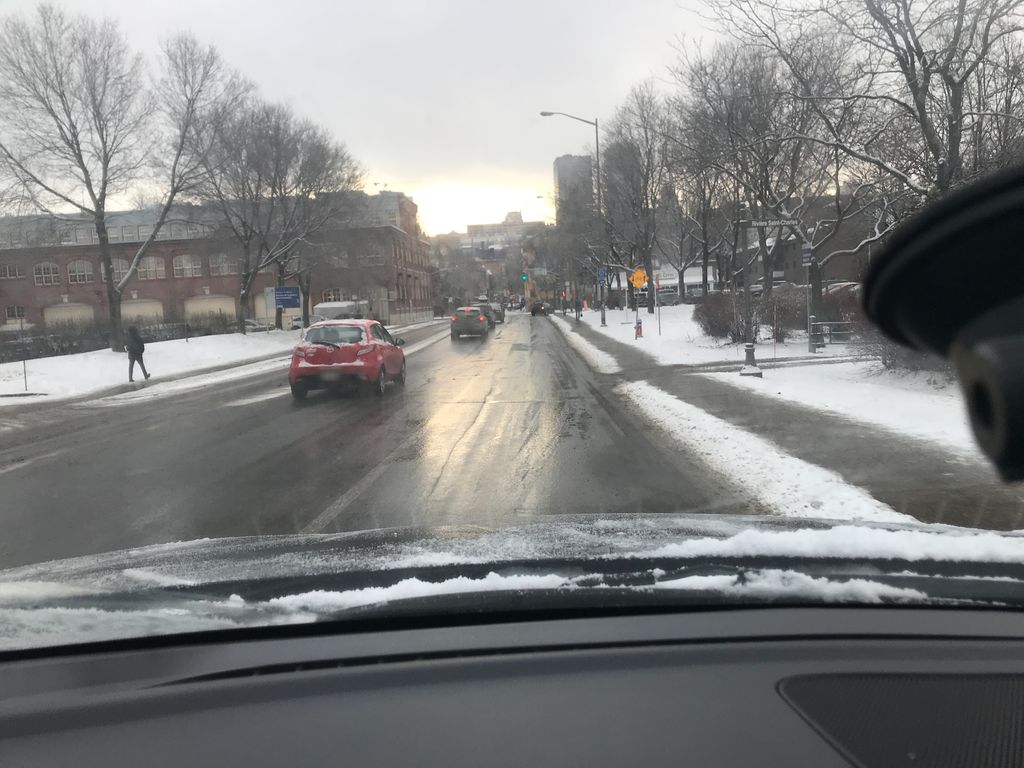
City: quebec_city